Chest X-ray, AP view. Patient: 3 years old, sex F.
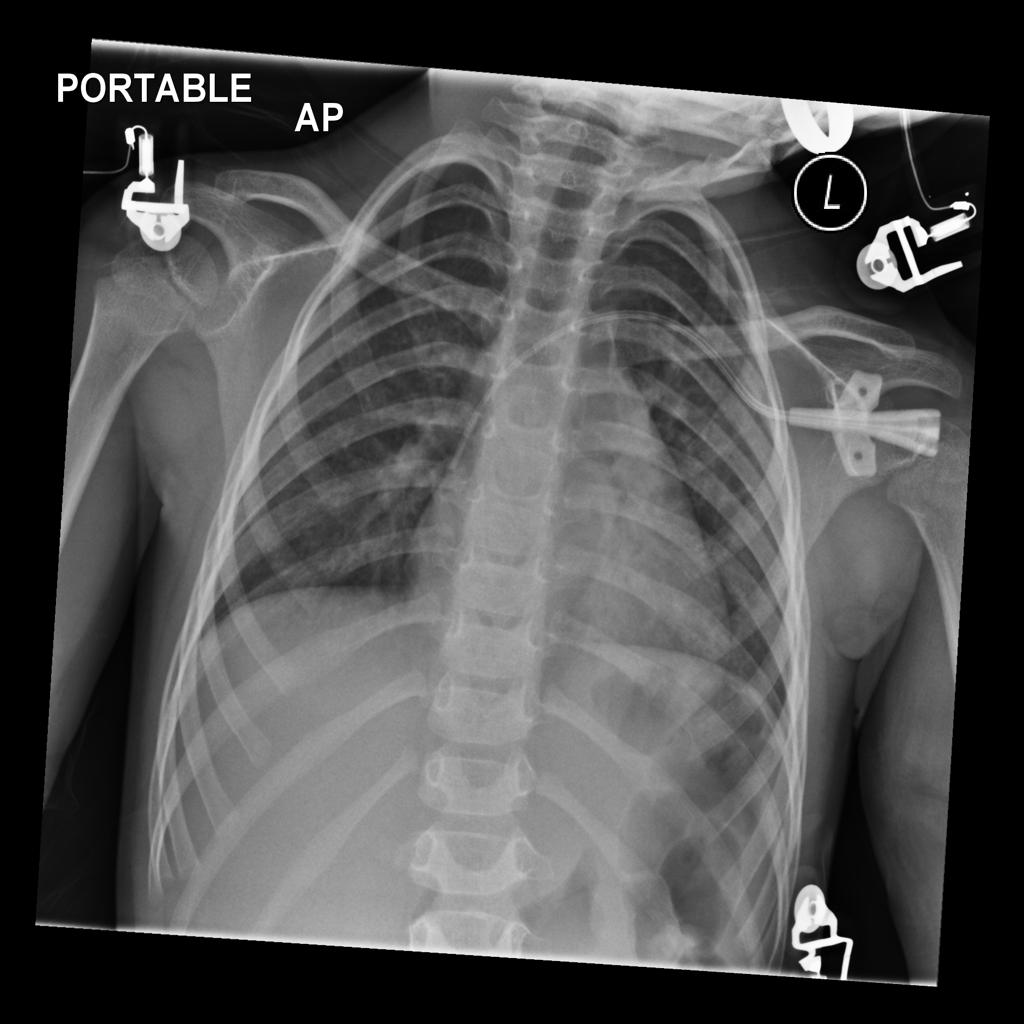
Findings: No Finding